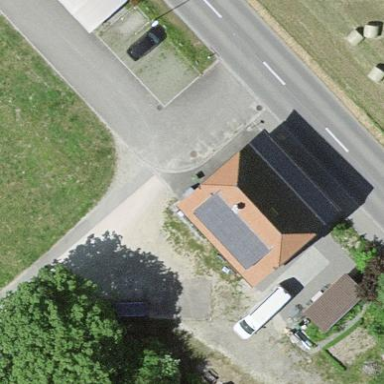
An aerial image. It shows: Residential building with half-hipped roof shape.